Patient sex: M
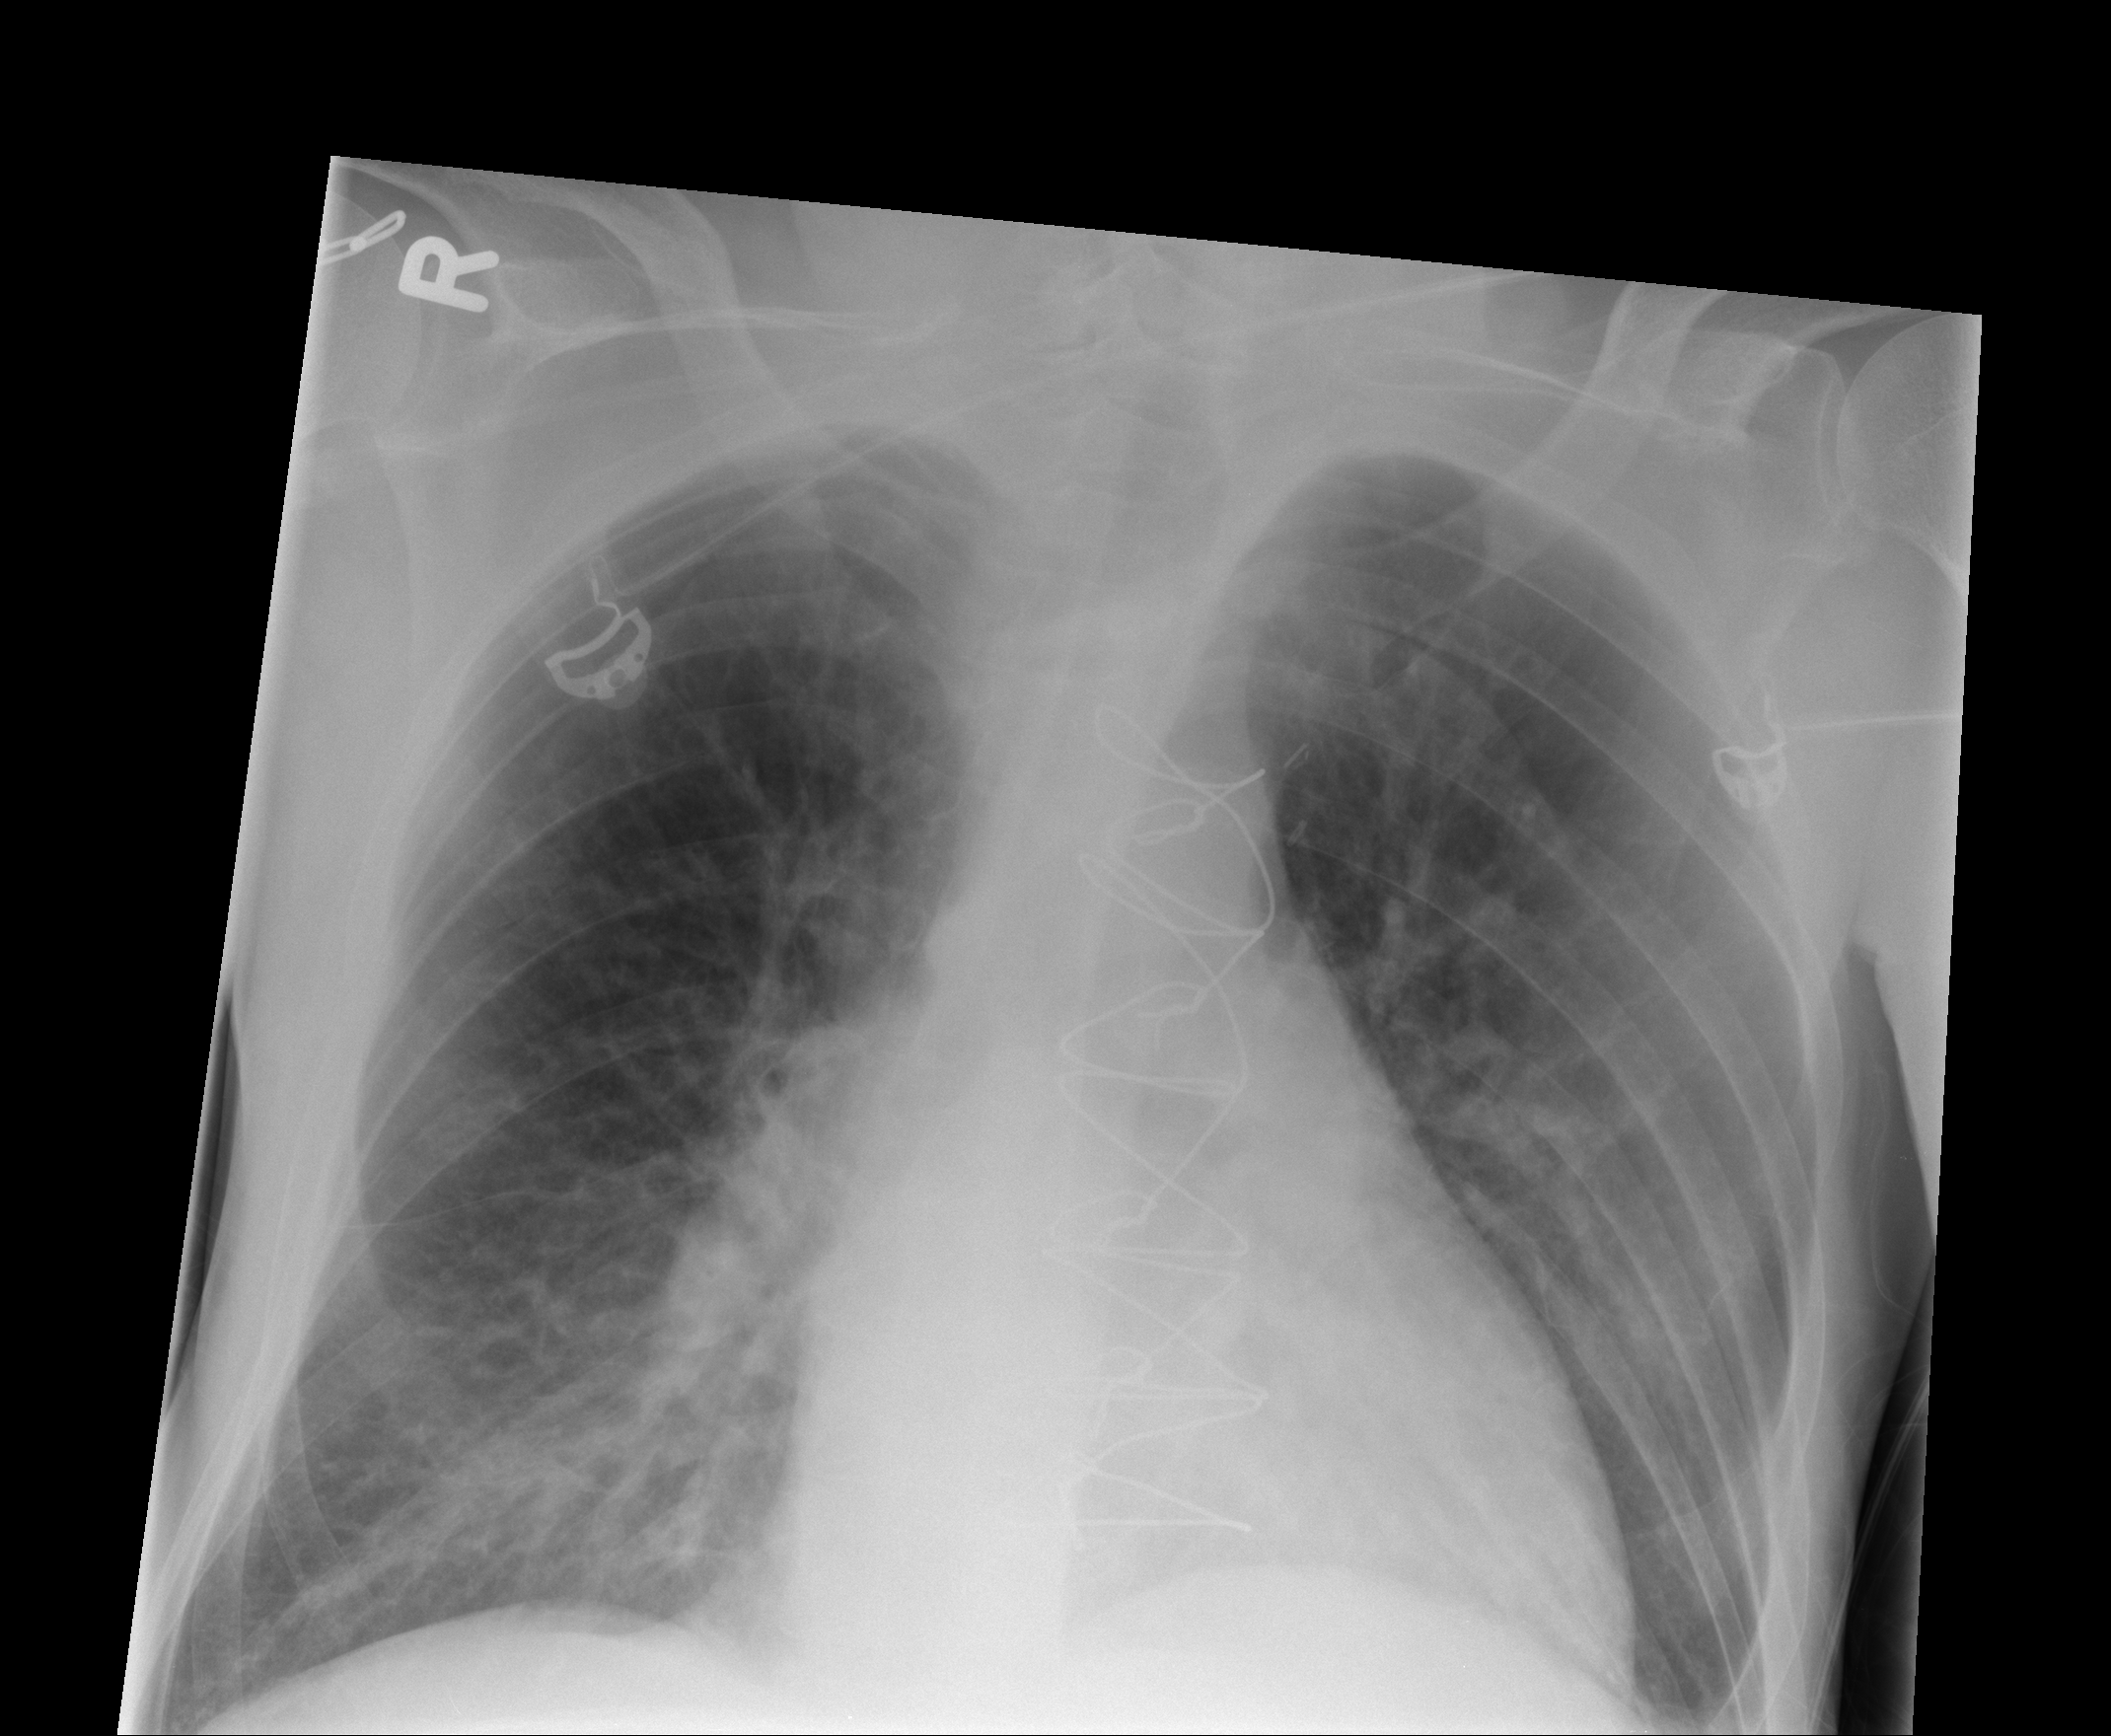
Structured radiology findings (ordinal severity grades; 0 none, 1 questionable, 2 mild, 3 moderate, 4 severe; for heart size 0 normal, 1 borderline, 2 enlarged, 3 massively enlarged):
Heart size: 0
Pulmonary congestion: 0
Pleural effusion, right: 0
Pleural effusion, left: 0
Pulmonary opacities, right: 2
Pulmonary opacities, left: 0
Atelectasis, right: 0
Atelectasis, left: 0